Question: I am using the Flash CC IDE and as3 with air to create my IOS app. I am trying to upload it via the Application Loader and I am getting these errors in the image below. I have no idea on how to fix this. It says something about some -568h image THAT SHOULD BE FOLLOWING the etc.. and I have NO IDEA what this means.
Thanks for any input or help.

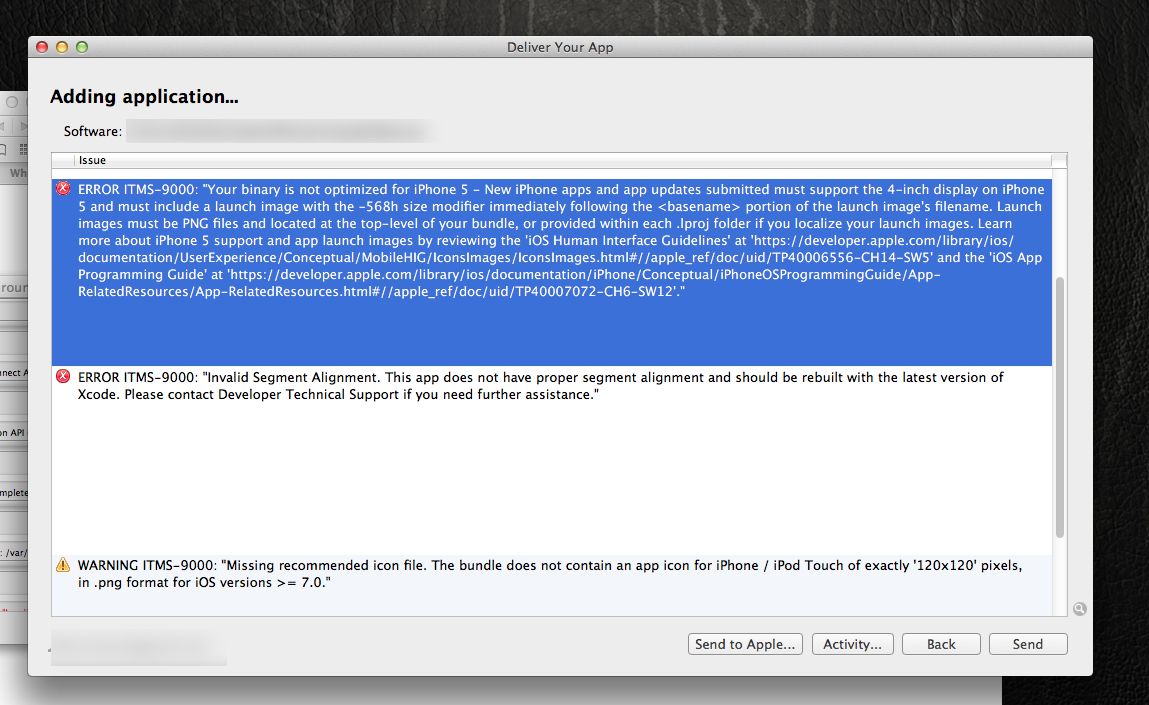
Answer: I found the answer here:
<URL>
When using the FLASH IDE you simply have to add the image to the root folder.
Also you must use latest Adobe AIR from 15.0.0.302 labs.adobe.com or released if it version greater. - - Thank you Anton Vladimirovich Oct 12 at 20:58